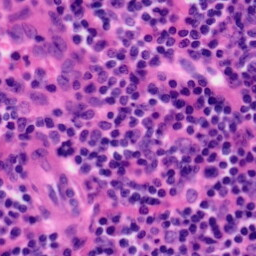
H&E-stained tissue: Tonsil